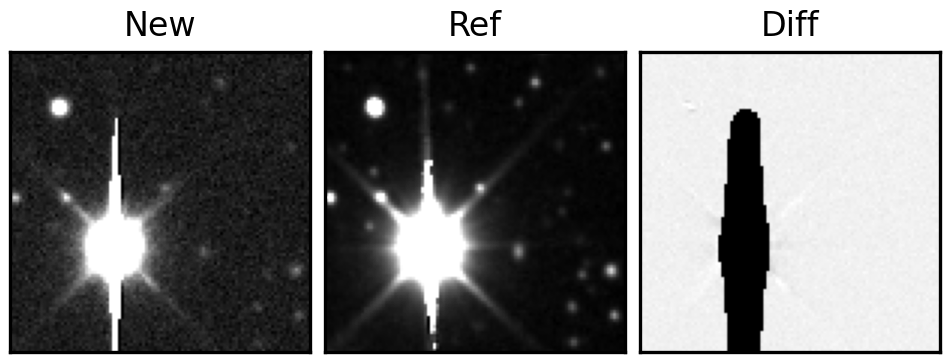
Label: bogus